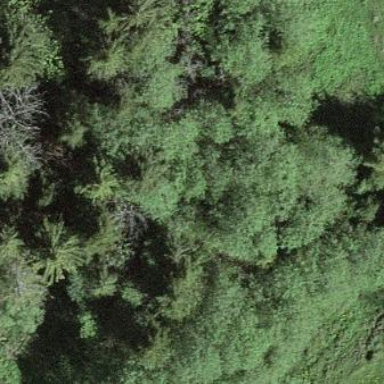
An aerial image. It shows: Forest area.